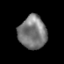
Tissue: prostate
Cell type: T cells
Senescence score: 0.3437
Nuclear area (px): 900
Mean DAPI intensity: 122.061